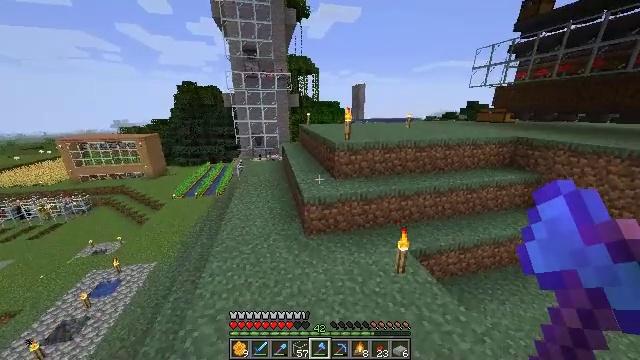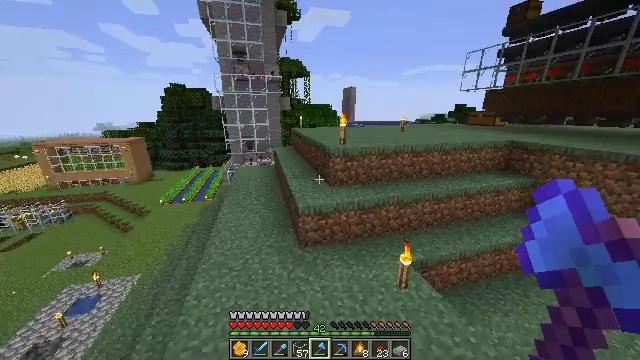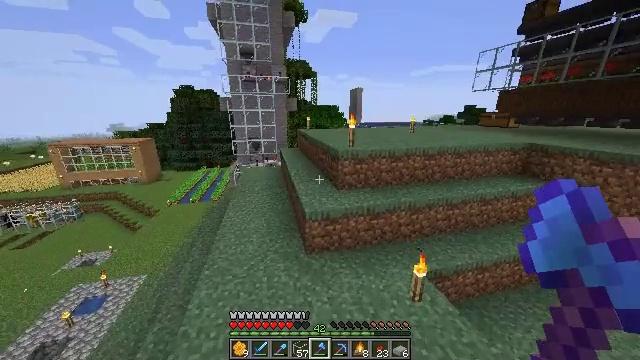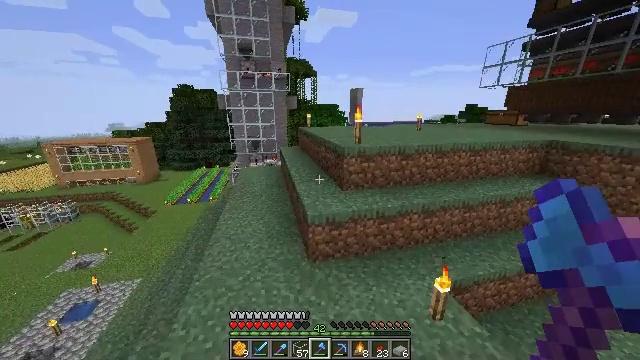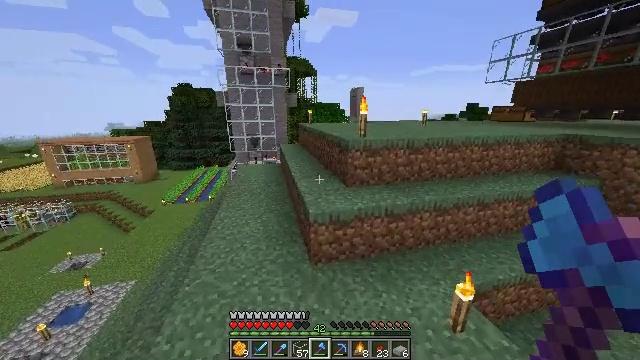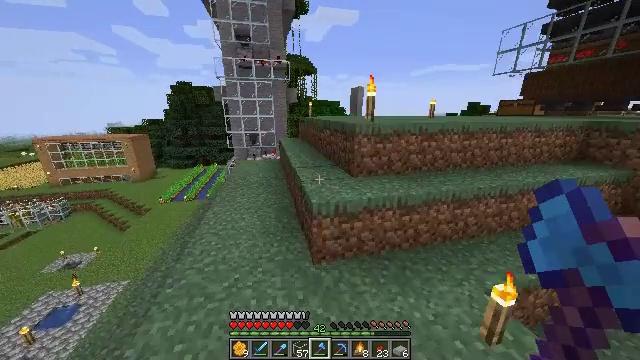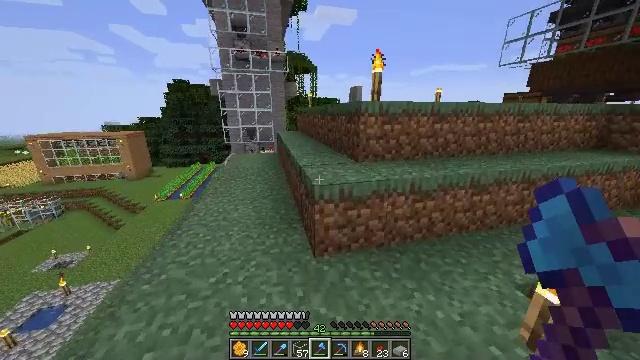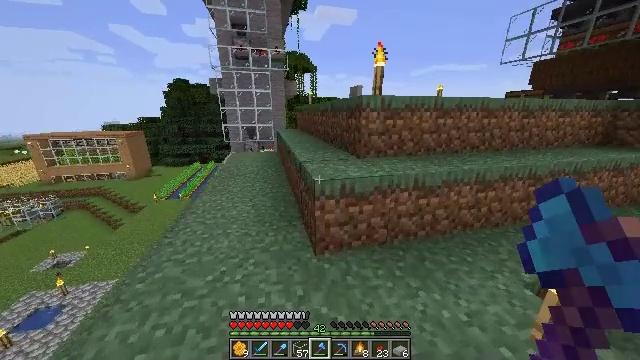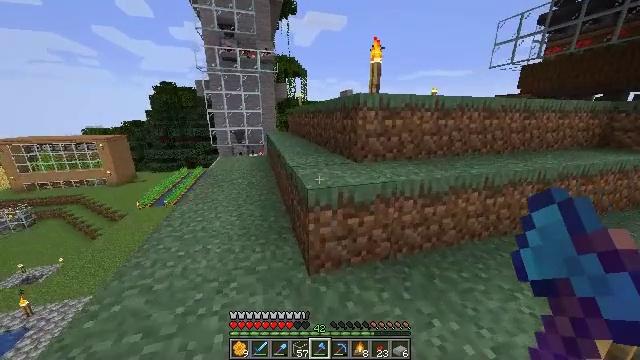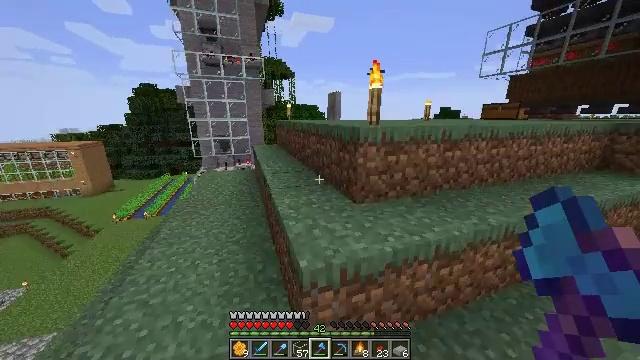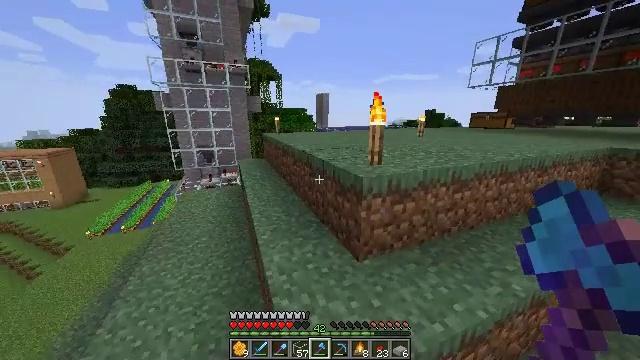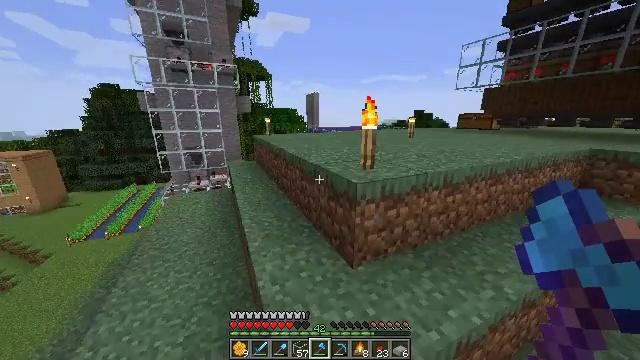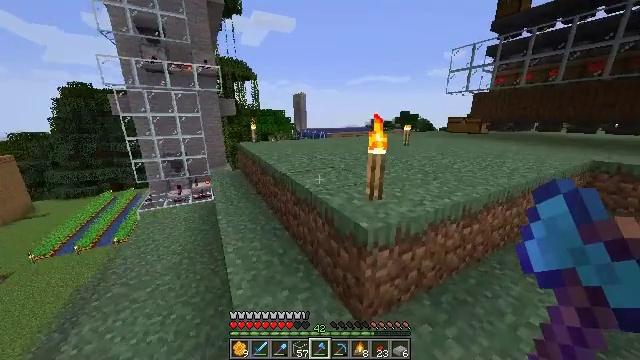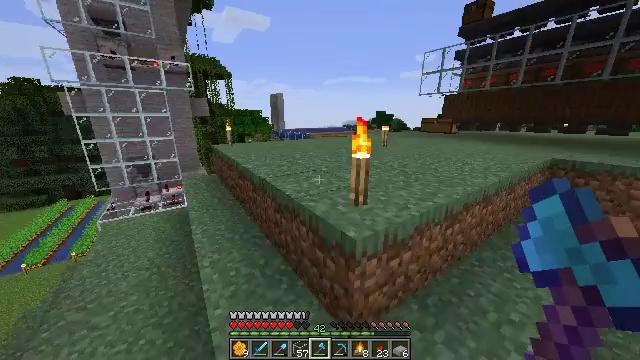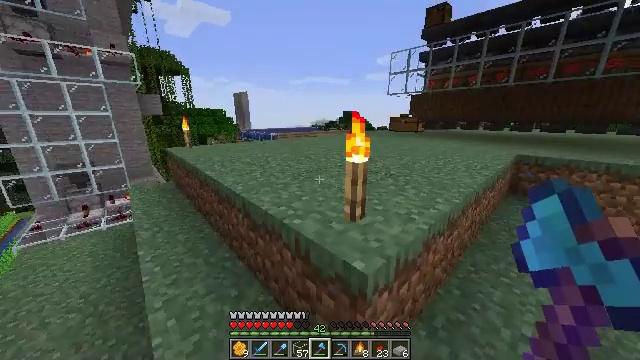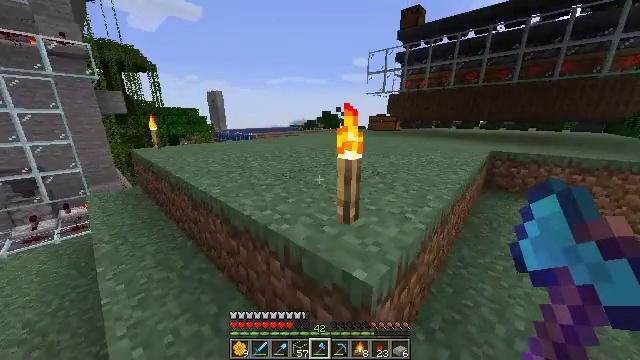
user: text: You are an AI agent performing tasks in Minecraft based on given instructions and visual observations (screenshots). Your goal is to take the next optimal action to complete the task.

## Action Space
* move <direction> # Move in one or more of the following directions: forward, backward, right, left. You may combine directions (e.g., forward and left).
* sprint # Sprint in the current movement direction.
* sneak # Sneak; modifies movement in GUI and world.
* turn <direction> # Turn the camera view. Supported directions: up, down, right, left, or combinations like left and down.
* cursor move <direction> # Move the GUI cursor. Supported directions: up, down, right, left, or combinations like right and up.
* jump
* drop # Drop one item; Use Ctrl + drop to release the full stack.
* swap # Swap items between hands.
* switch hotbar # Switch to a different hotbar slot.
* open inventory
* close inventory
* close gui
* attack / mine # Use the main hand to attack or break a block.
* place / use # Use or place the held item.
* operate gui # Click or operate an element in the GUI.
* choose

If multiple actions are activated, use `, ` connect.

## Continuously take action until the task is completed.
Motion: motion action
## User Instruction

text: Open the crafting table to make a glass bottle.
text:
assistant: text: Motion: move forward, turn right, jump
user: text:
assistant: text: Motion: move forward, turn left, jump
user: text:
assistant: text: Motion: move forward, jump
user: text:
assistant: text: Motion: move forward, jump
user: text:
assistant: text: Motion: move forward, jump
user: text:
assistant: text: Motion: move forward, jump
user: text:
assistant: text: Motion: move forward, jump
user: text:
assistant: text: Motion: move forward, turn right and up, jump
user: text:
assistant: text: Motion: move forward, sprint, turn right, jump
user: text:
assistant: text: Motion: move forward, sprint, turn right, jump
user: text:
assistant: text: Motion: move forward, sprint, turn right, jump
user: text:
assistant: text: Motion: move forward, sprint, turn right, jump
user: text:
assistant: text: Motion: move forward, turn right, jump
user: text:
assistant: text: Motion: move forward, turn right, jump
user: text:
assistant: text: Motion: move forward, turn right, jump
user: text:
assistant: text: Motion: move forward, turn right, jump
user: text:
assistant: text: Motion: move forward, turn right, jump
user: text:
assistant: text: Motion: move forward, sprint, turn right, jump
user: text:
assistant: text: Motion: move forward, sprint, turn right, jump
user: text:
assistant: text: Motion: move forward, sprint, turn right and up, jump
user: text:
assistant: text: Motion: move forward, turn up, jump
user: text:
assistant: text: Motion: move forward, turn up, jump
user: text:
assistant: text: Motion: move forward, turn up, jump
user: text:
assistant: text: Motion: move forward, turn up, jump
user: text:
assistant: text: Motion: move forward, jump
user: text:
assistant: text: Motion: move forward, jump
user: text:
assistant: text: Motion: move forward, jump
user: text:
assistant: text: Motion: move forward, sprint, jump
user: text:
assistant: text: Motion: move forward, sprint, turn right, jump
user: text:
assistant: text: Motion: move forward, sprint, turn right, jump